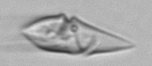
Label: Gyrodinium